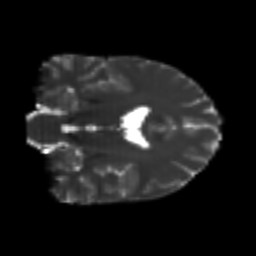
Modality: T2w
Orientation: coronal
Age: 24
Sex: male
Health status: healthy
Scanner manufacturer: philips
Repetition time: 7.386 s
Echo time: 0.08599 s